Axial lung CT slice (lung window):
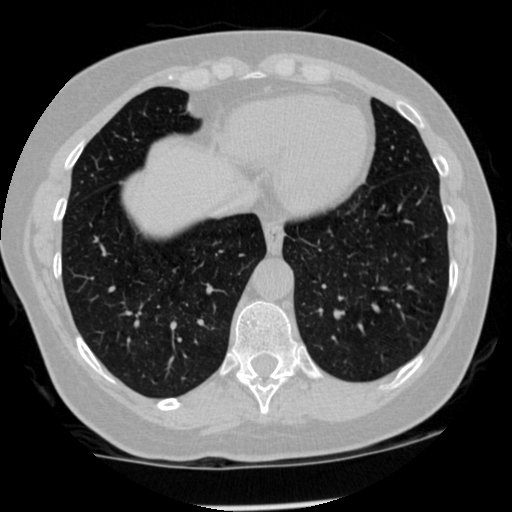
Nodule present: no